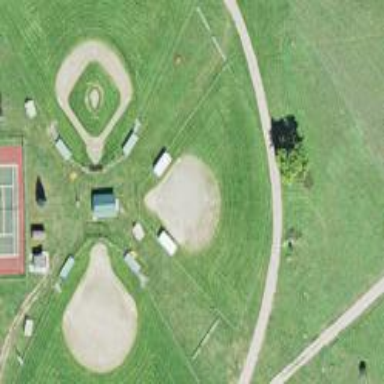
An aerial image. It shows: Baseball pitch for leisure land activities.